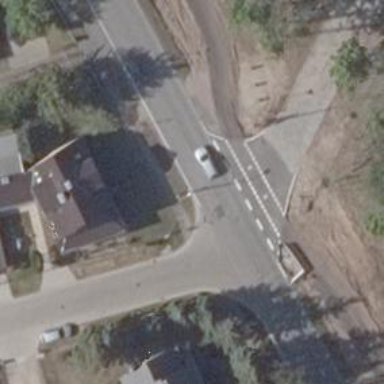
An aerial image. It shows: Secondary road with asphalt surface and sidewalk on the left.